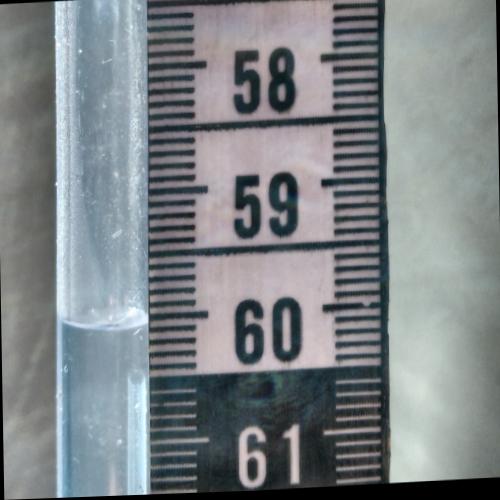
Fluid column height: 60.0 cm